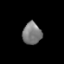
Tissue: lung
Cell type: T cells
Senescence score: 0.1515
Nuclear area (px): 411
Mean DAPI intensity: 122.849